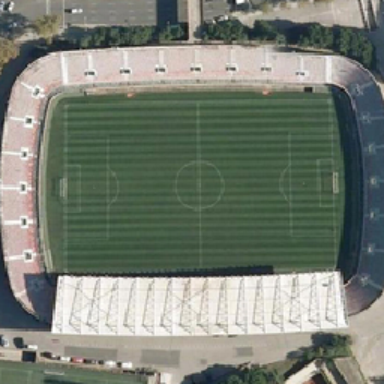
The building built in the square is gymnasium .